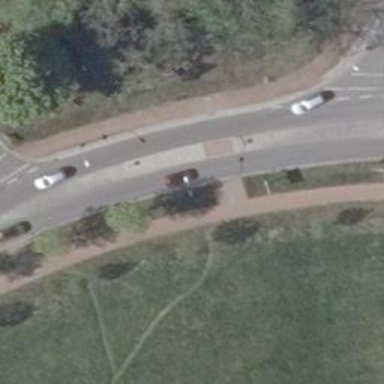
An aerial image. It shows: Unmarked crossing with pedestrian island.